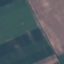
Label: AnnualCrop